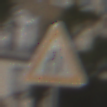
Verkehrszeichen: VerengteFahrbahn
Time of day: MorningAfternoon
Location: Outdoor (Urban)
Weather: PartlyCloudy
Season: NotSpecified
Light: Natural